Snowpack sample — Loveland Pass, Silver Plume, Colorado, USA (12/14/25, 10:50 AM MST)
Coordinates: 39.664, -105.882
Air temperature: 36 °F
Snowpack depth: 67 cm
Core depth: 20 cm
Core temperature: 46.4 °F
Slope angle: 6°, slope face: 326°
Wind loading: low
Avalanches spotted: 0
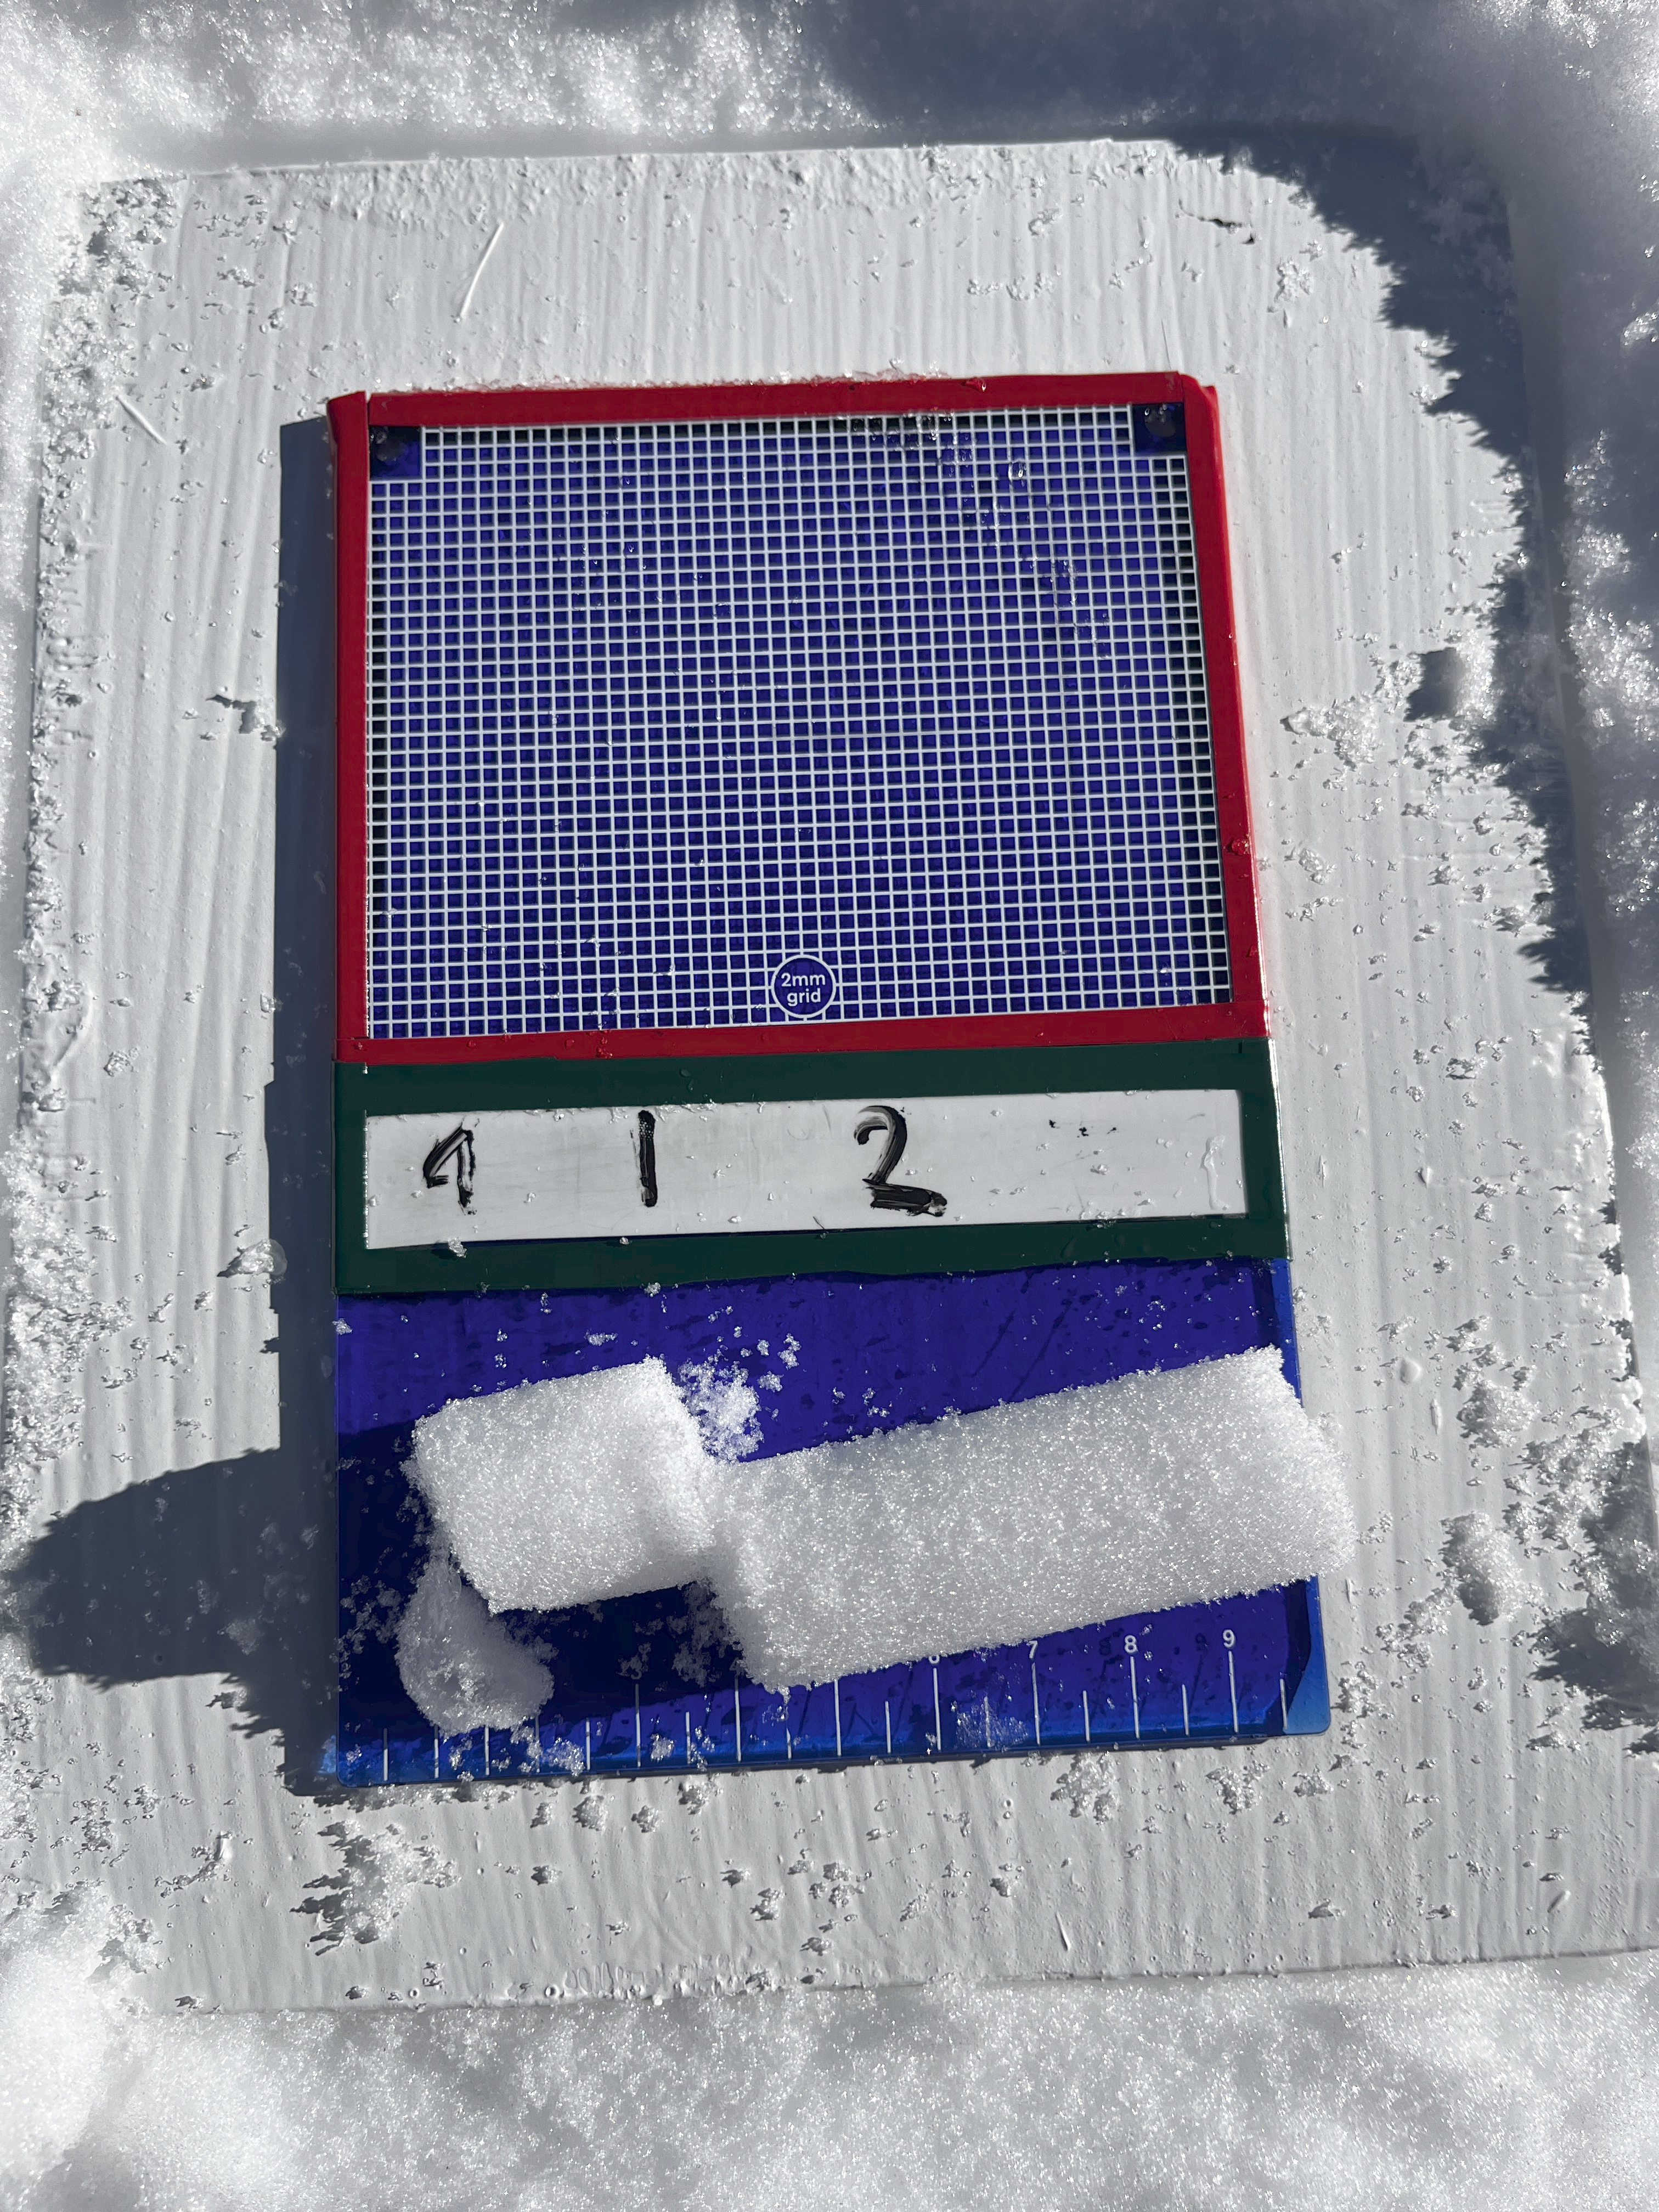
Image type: crystal_card
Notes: No avalanches spotted, very late start to the season with minimal snowpack